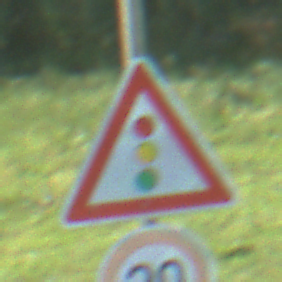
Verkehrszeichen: Lichtzeichenanlage
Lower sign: Geschwindigkeit20
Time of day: MorningAfternoon
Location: Outdoor (Nature)
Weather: Clear
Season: NotSpecified
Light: Natural